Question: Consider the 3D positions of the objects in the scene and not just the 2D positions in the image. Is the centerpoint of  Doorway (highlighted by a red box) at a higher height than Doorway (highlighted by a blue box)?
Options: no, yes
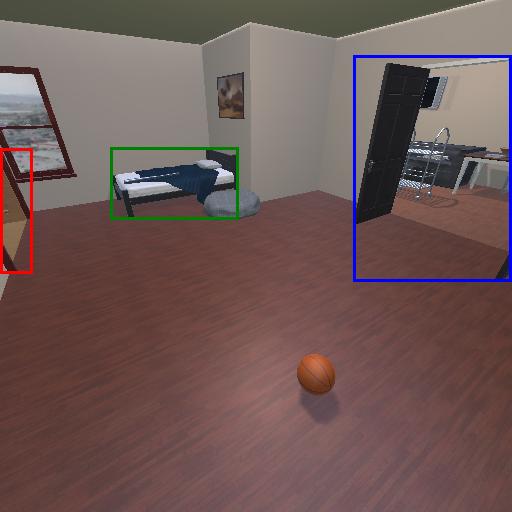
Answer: no